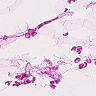
Metastatic tissue present: no